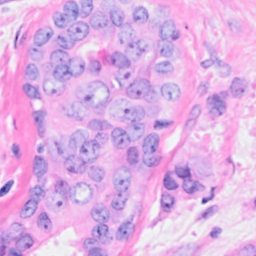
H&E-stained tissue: Breast